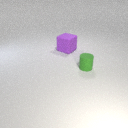
small green rubber cylinder to the right of large purple rubber cube